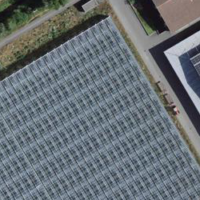
EUNIS habitat code: 52
Species observed at this site:
Calliteara pudibunda
Agrotis segetum
Euchalcia variabilis
Lasiocampa trifolii
Cosmia trapezina
Diloba caeruleocephala
Mamestra brassicae
Hyles livornica
Malacosoma castrensis
Eupsilia transversa
Deilephila porcellus
Lasiocampa quercus
Atolmis rubricollis
Deilephila elpenor
Odonestis pruni
Eriogaster lanestris
Agrotis ipsilon
Anaplectoides prasina
Amphipyra pyramidea
Conistra vaccinii
Noctua comes
Phragmatobia fuliginosa
Pterostoma palpina
Euthrix potatoria
Amphipyra tragopoginis
Macrothylacia rubi
Chersotis cuprea
Thaumetopoea processionea
Cerura vinula
Thaumetopoea pityocampa
Melanchra persicariae
Mythimna unipuncta
Acronicta rumicis
Heliothis peltigera
Spodoptera exigua
Autographa gamma
Zeuzera pyrina
Mythimna conigera
Craniophora ligustri
Poecilocampa populi
Arctia caja
Peridroma saucia